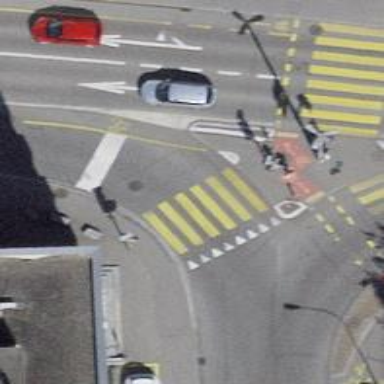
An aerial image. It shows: Crossing with traffic signals.